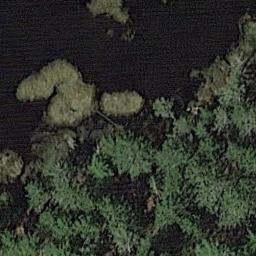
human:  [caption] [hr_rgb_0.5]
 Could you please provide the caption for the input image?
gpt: This wetland has less than ten percent vegetation coverage .

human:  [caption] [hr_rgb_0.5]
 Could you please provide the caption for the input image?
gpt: Sparse green plants on a lake in a wetland .

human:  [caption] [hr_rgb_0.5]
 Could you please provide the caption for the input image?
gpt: Many waters of different sizes and shapes are surrounded by wetlands .

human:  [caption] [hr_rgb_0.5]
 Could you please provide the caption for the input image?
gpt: The wetland consists of green plants and water .

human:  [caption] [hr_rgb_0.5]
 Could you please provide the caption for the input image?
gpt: There are many green trees on the wetland .